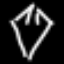
Label: diamond